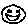
Label: smiley face